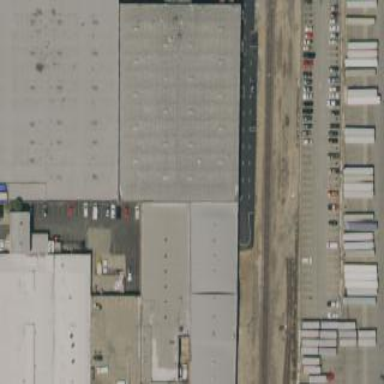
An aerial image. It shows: Warehouse building.